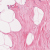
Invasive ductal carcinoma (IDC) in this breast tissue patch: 0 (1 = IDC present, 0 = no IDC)